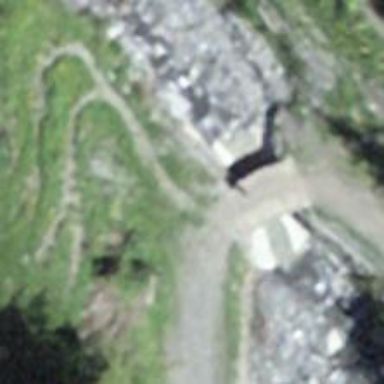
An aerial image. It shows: Path on bridge with grade 2 tracktype.